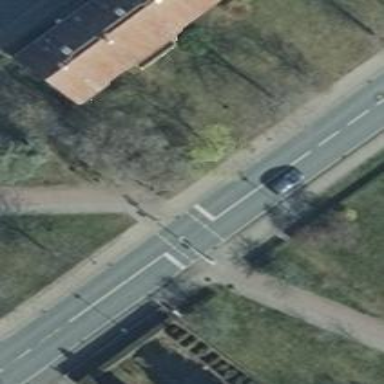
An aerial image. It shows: Crossing with traffic signals.